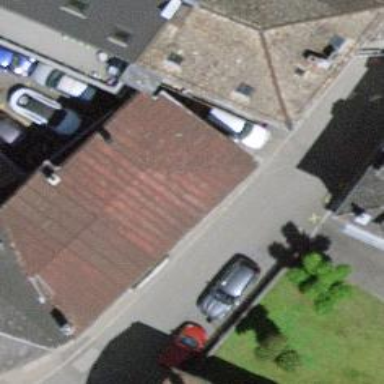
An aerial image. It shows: Restaurant.